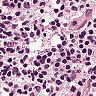
Metastatic tissue present: no